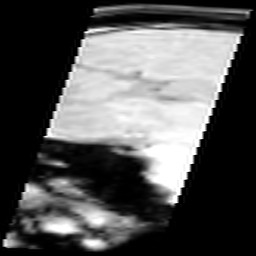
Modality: inplaneT1
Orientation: sagittal
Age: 26
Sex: male